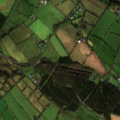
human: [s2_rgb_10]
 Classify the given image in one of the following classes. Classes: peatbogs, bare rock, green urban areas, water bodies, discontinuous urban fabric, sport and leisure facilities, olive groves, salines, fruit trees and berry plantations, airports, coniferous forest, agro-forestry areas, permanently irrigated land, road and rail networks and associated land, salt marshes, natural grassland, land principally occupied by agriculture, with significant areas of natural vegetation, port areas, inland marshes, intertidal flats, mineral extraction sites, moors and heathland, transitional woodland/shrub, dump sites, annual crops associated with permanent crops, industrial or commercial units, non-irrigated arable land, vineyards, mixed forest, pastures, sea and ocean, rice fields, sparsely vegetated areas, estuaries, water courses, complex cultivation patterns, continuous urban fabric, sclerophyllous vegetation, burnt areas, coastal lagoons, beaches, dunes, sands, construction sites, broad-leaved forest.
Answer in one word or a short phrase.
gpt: pastures, coniferous forest